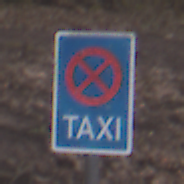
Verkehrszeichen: Taxenstand
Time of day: MorningAfternoon
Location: Outdoor (Nature)
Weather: Overcast
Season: Autumn
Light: Natural